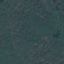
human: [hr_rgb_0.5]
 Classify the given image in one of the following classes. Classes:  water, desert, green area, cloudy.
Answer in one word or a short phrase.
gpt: green area